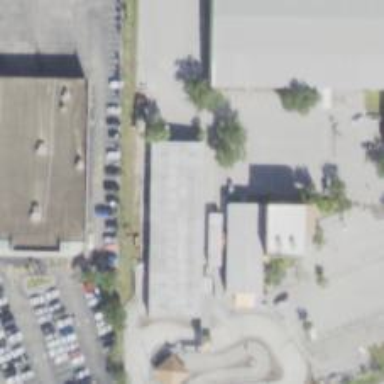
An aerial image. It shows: Miniature golf leisure land.